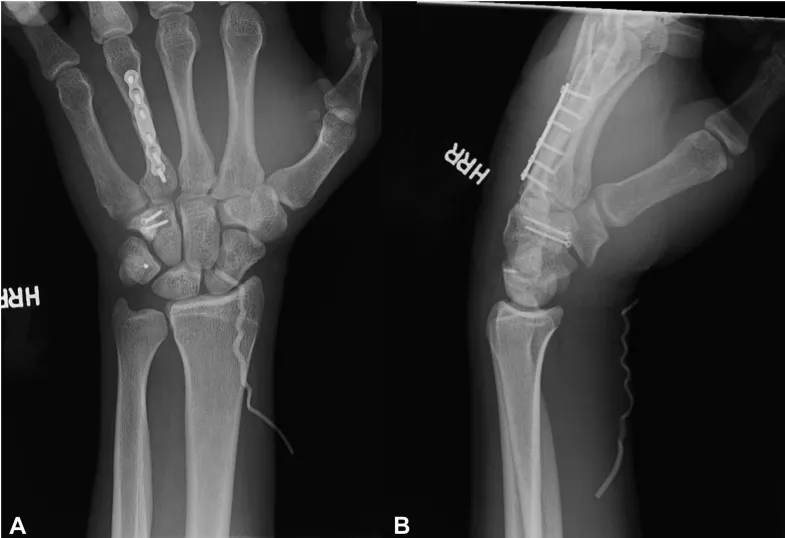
Two radiographic views of the left wrist. A Posterior-anterior view. B; Lateral view. These images demonstrate optimal reduction and fixation of the patient's multiple injuries. A vessel loop used to aid in superficial suture removal can be visualized.
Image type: radiology (x_ray)